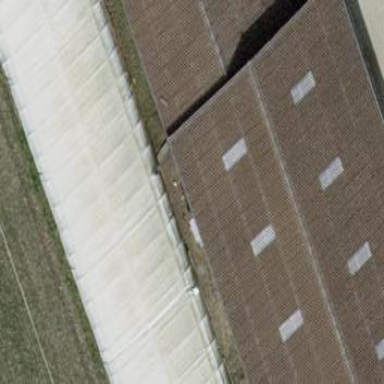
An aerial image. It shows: Farm building.